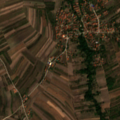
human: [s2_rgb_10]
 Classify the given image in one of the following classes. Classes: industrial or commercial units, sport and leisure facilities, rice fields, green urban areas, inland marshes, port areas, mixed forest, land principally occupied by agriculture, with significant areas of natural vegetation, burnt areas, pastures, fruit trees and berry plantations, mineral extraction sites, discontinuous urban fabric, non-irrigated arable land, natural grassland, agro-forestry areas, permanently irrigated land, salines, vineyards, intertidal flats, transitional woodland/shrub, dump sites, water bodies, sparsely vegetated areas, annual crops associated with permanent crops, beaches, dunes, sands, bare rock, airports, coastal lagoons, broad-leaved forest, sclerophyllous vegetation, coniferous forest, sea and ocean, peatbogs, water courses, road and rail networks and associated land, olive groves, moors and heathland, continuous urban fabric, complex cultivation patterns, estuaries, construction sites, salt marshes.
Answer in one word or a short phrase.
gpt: discontinuous urban fabric, non-irrigated arable land, complex cultivation patterns, land principally occupied by agriculture, with significant areas of natural vegetation